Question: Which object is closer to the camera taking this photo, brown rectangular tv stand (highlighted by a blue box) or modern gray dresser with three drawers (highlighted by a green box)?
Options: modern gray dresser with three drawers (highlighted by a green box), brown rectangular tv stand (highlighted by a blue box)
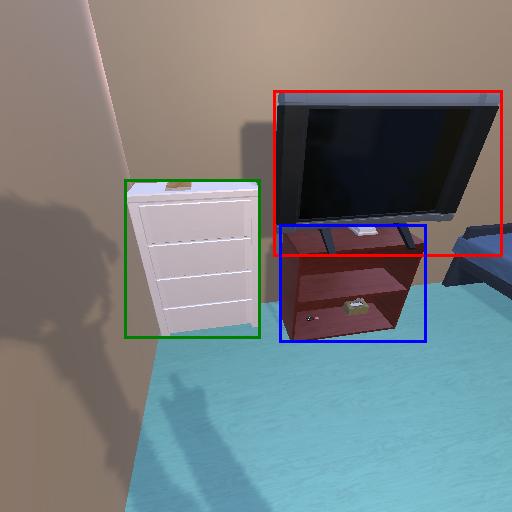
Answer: modern gray dresser with three drawers (highlighted by a green box)